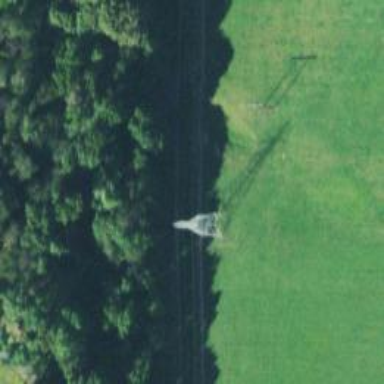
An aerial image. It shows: Lattice structure tower.